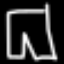
Label: pants